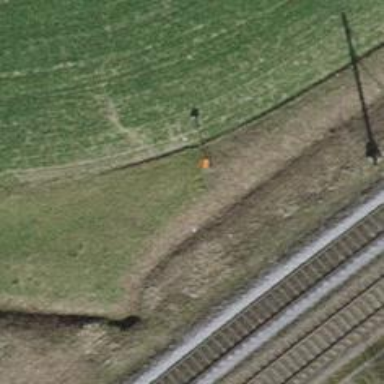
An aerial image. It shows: Pipeline marker.